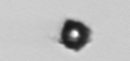
Label: bead